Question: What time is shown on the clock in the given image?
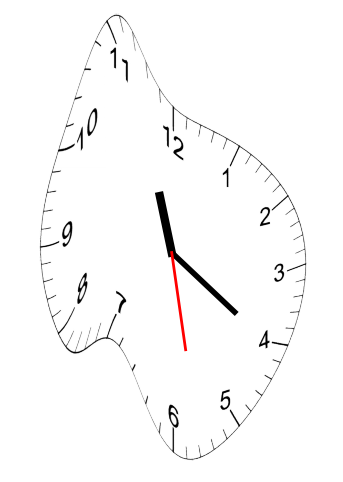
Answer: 11:20:28